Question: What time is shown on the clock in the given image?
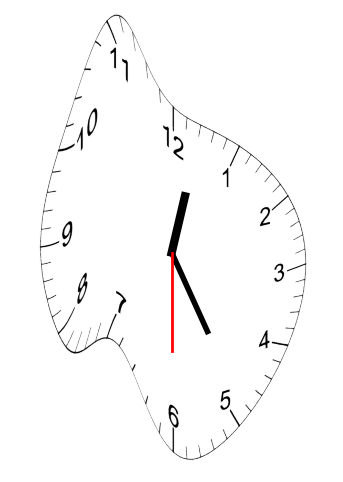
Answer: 12:24:30